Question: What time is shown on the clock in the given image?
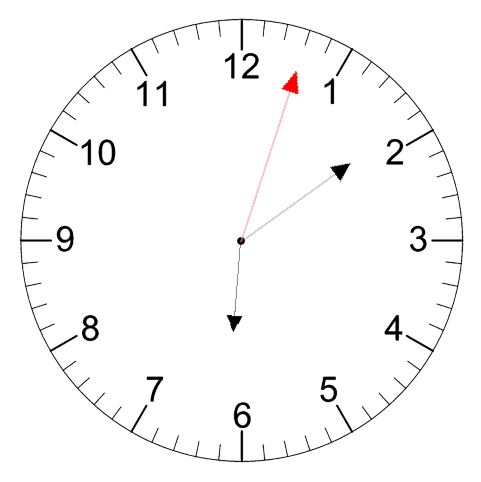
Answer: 06:09:03